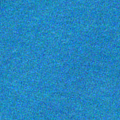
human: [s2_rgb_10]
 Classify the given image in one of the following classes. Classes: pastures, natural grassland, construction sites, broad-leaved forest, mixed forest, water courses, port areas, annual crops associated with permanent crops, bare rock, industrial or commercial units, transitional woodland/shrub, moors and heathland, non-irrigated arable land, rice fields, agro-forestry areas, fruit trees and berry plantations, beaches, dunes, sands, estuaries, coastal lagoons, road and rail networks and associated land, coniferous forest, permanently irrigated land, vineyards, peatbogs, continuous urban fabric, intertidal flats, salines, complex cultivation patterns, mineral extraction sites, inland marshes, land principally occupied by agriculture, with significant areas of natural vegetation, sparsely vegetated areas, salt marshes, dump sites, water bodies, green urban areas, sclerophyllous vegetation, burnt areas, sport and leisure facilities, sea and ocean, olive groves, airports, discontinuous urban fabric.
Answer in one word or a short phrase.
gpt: sea and ocean